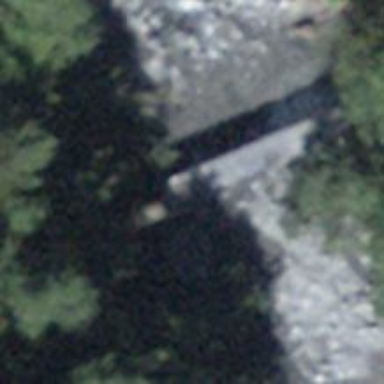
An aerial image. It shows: Check dam at location with retaining wall.